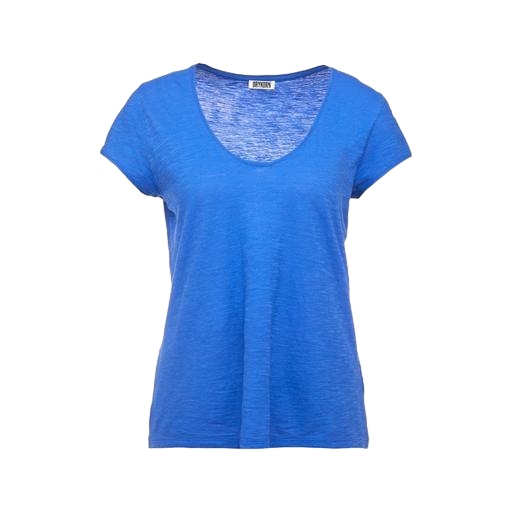
blue u-neck tee, blue scoop-neck tee, blue scoop neck slub tee, white background